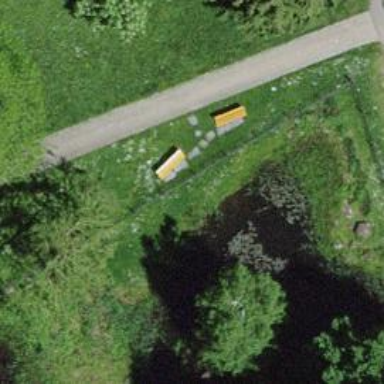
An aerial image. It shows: Bench.